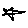
Label: star